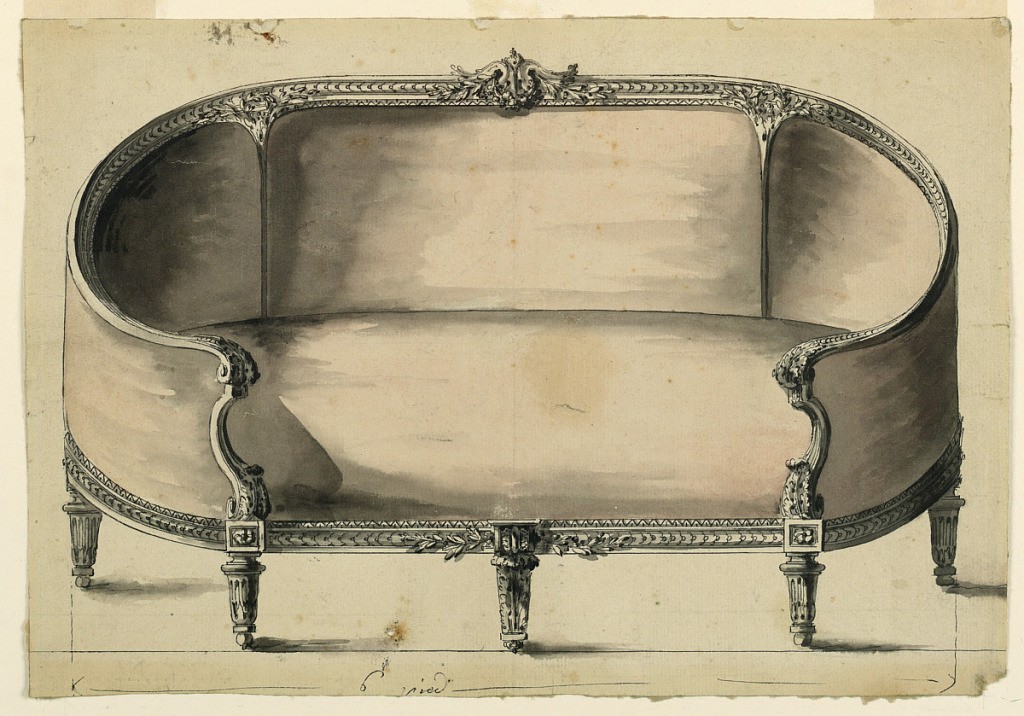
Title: Design for a Sofa
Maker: Matthew Liard, English, ca. 1736–1782
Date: ca. 1760
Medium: Pen and ink, brush and rose washes on cream laid paper
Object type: Drawing
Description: Sofa turned and fluted legs and wrap-around sides and wood trim is seen from the front. The trimis detailed with fluted acanthus volutes and in the center of the back trim there is a bud separated by two acanthus leaves from which hangs a swag.